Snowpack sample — Rabbit Ears Pass, Jackson County, Colorado, USA (12/17/25, 1:08 PM MST)
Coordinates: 40.387, -106.625
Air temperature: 34 °F
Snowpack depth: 46 cm
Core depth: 10 cm
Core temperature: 30.2 °F
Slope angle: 6°, slope face: 165°
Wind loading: medium
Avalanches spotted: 0
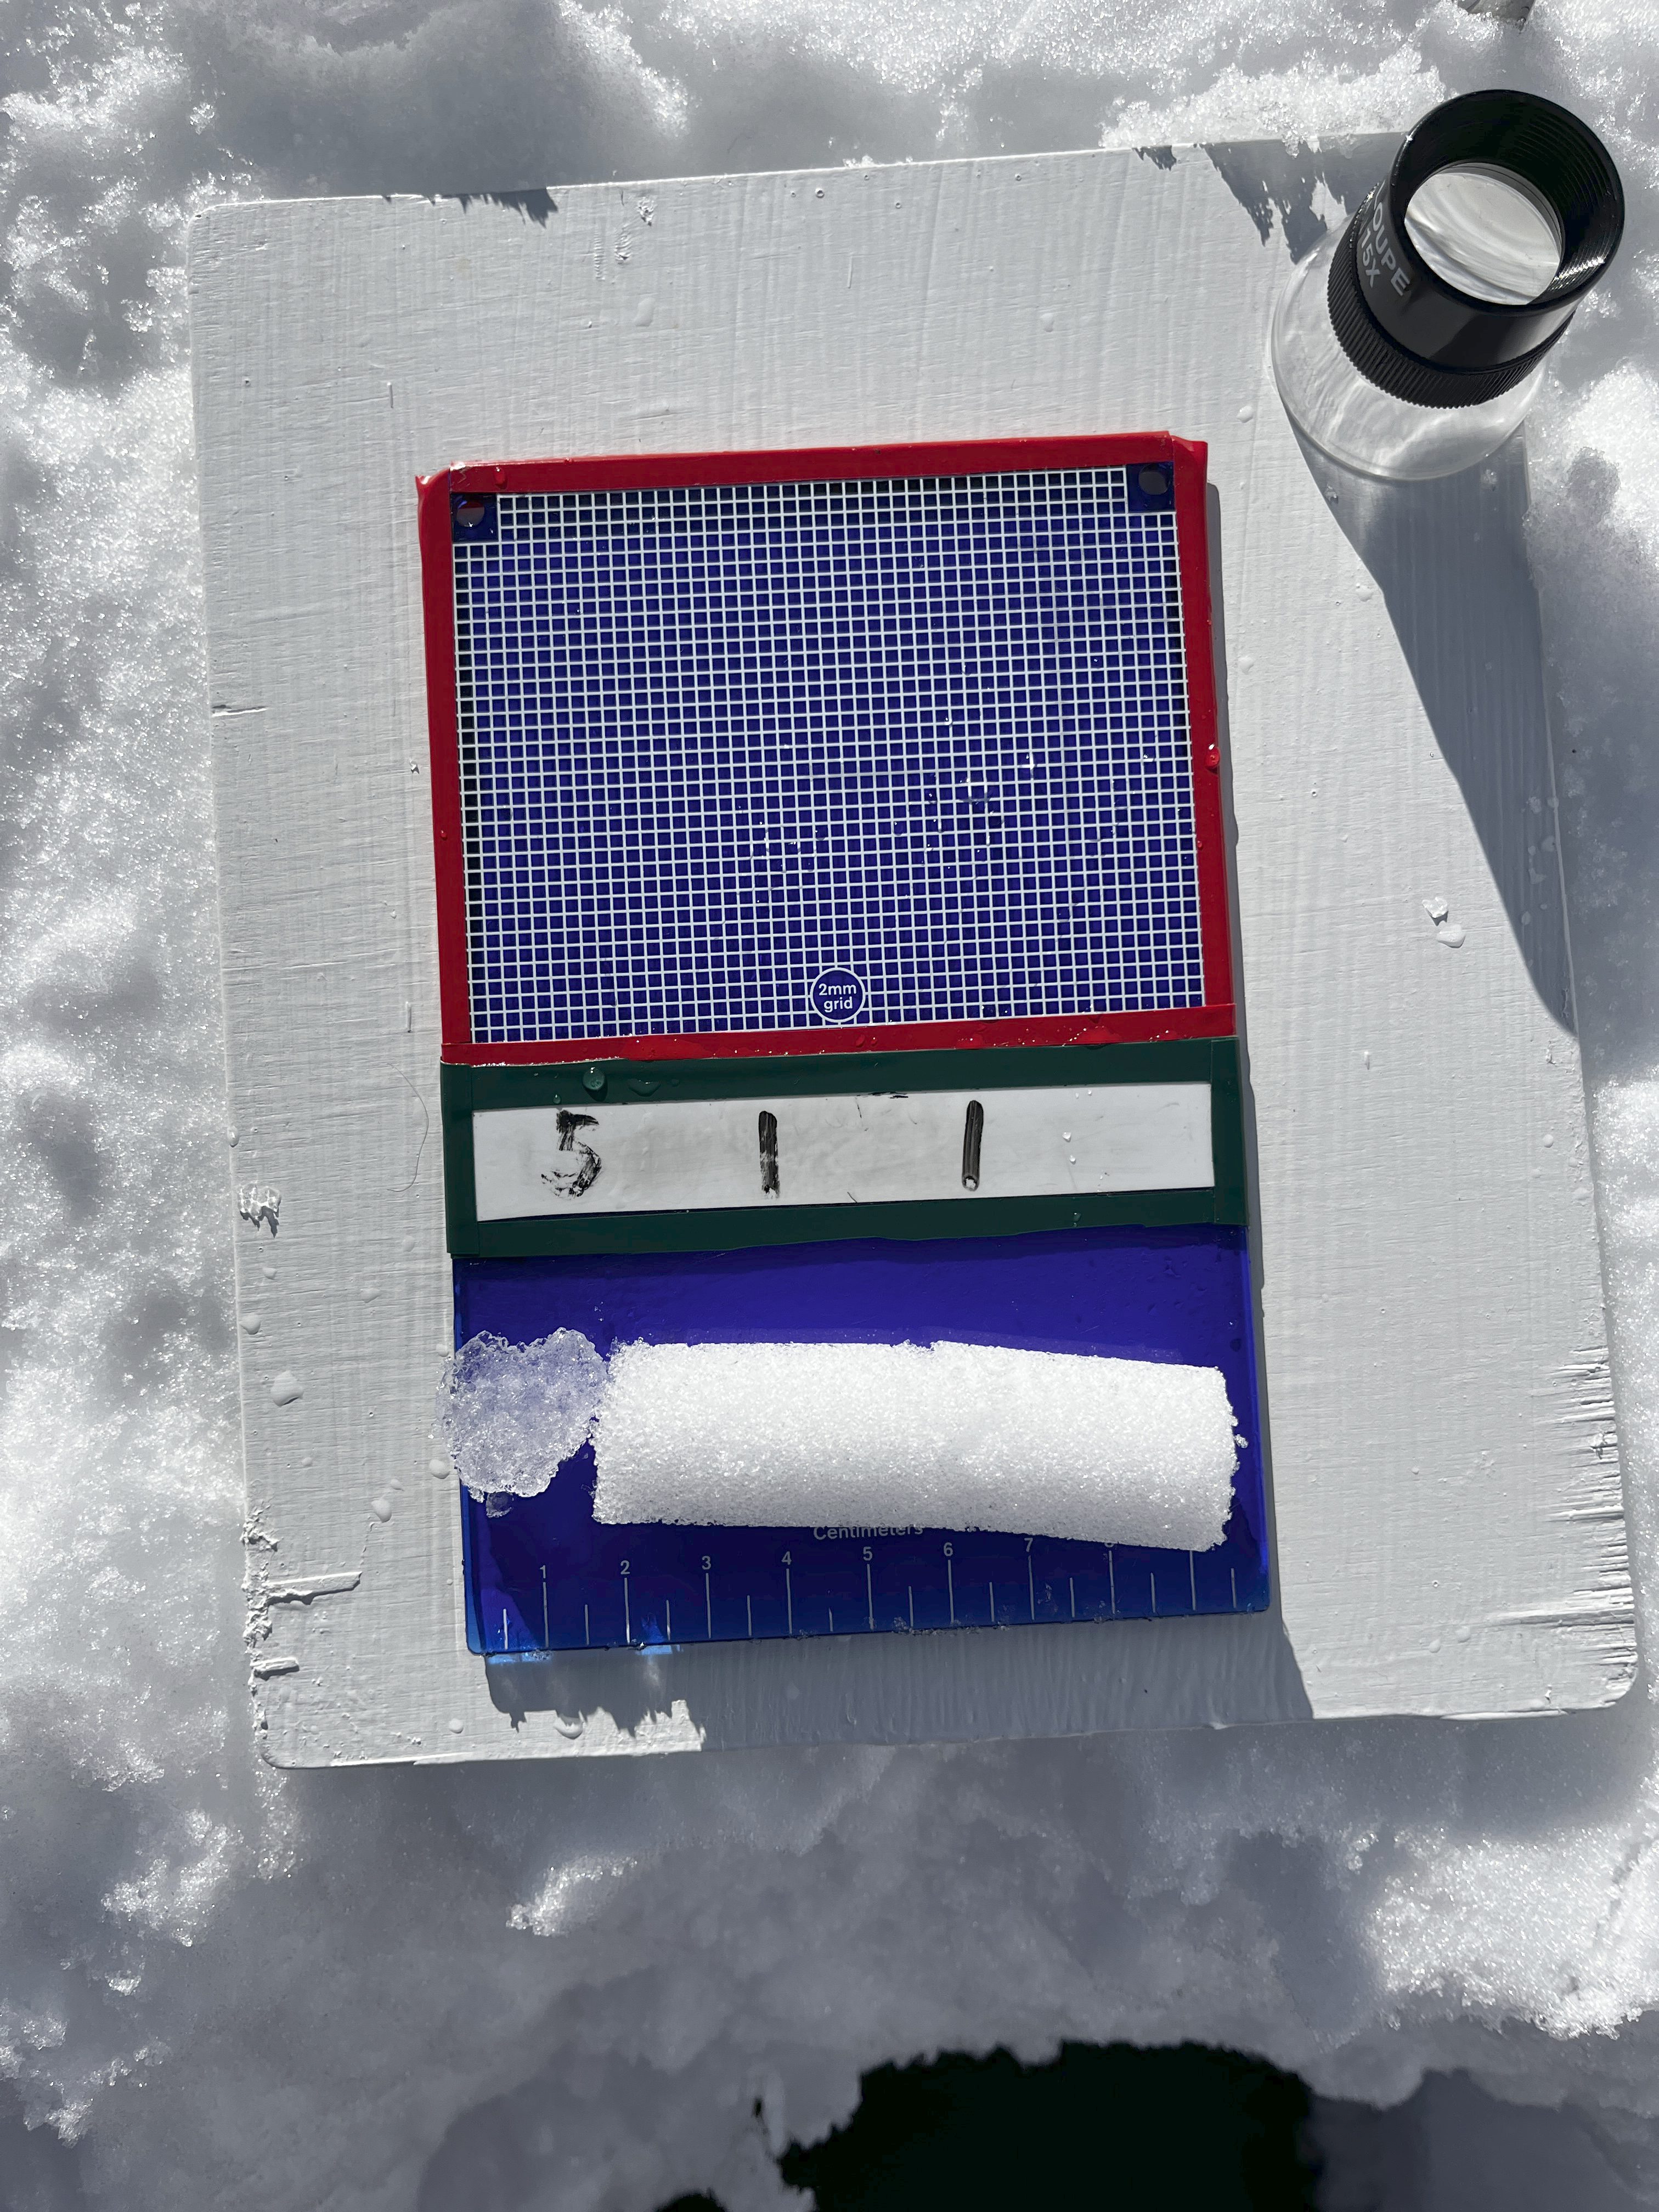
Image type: crystal_card
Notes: No avalanches spotted nearby, although collected in a meadowy area with minimal risk on this face of the pass.